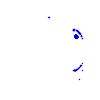
Particle: pion